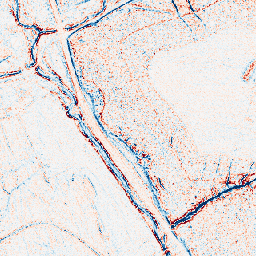
Category: edge_preserving
Decomposition family: bilateral
Decomposition parameters: d: 5
sigma_color: 100
sigma_space: 150
Upsampling method: nearest
Upsampling parameters: scale: 4
Upsampling scale: 4